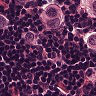
Metastatic tissue present: yes